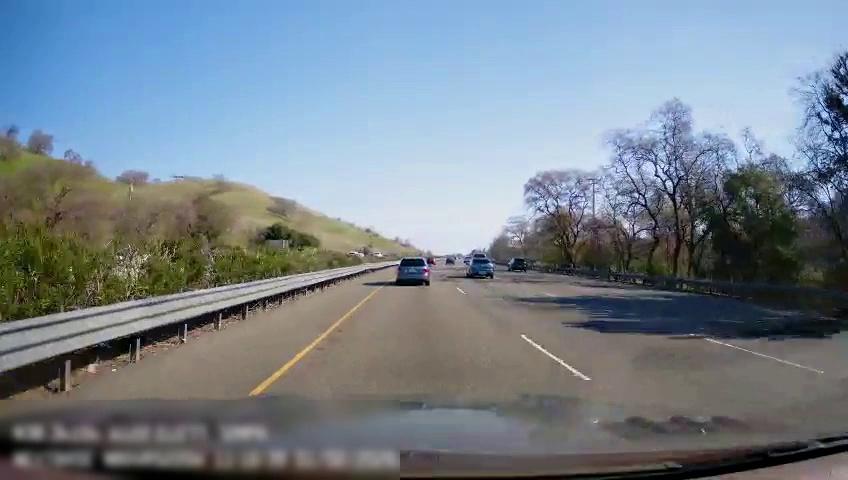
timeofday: Day
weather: Sunny
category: Drivable Space
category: Vehicles | Car
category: Vehicles | Truck
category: Vehicles | Car
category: Vehicles | Car
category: Vehicles | SUV
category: Lanes | Current Lane
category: Lanes | Current Lane
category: Lanes | Alternate Lane